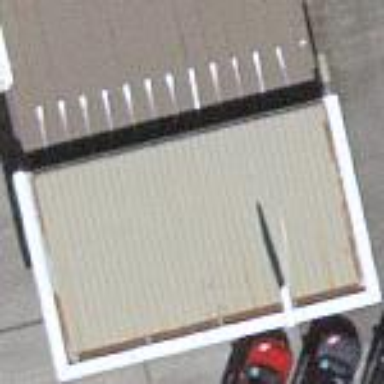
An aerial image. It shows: View of roof of building.